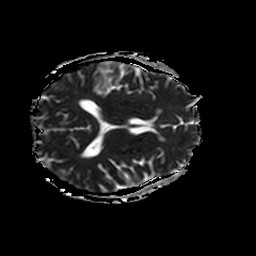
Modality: ADC
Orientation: axial
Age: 44
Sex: female
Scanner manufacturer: philips
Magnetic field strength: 3 T
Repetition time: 3.076 s
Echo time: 0.076 s